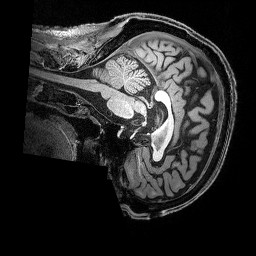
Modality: T1w
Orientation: sagittal
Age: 60
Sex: male
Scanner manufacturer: siemens
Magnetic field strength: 3 T
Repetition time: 2.5 s
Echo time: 0.00369 s